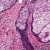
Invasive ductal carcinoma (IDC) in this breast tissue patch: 0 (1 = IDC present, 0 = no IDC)